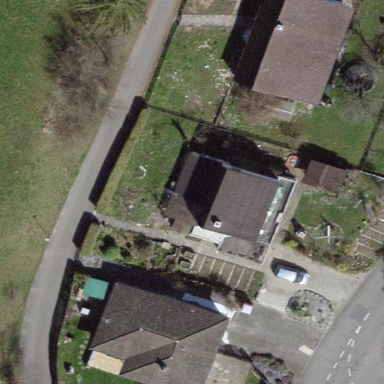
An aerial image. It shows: Detached building with gabled roof.